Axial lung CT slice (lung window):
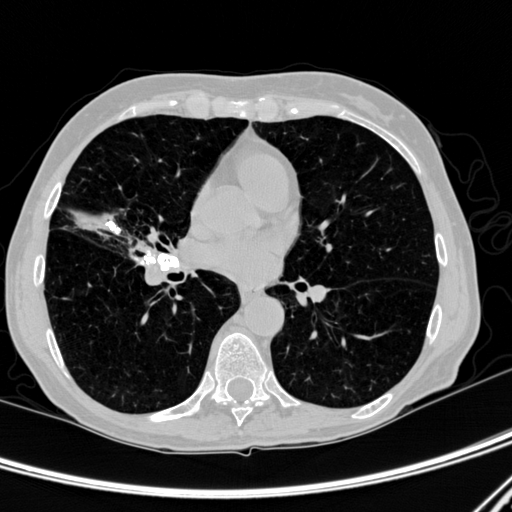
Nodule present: yes
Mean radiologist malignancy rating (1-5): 1